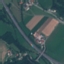
Land use / land cover: Highway